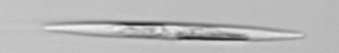
Label: pennate_Pseudo-nitzschia